Question: I'm creating an in which the window contains a slider. I'm using the slider for displaying a particular value that has already set, i.e. the user should not change the value manually. I've created the slider as follows
'''
var slider = Ti.UI.createSlider({
min : 0,
max : 60,
width : '60%',
height: 40,
value : 25,
enabled : false,
disabledLeftTrackImage : 'slider.png'
});
'''
Here the user in not able to change the slider value because I have set 'enabled : false'. But when I do so, the image get blurred(slider 2 in the image). Is it possible to do? Is there any other method to prevent the user from changing the slider value? Can anyone help me?

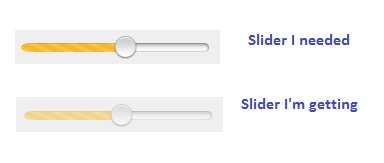
Answer: Mr.Jack's answer worked fine for me. But I got more Simple way from <URL> property like 'touchEnabled : false'. I'm adding it here as answer because it will be helpful for someone else!!
'''
var slider = Ti.UI.createSlider({
min : 0,
max : 60,
width : '60%',
height: 40,
value : 25,
touchEnabeld : false,
leftTrackImage : 'slider.png'
});
'''